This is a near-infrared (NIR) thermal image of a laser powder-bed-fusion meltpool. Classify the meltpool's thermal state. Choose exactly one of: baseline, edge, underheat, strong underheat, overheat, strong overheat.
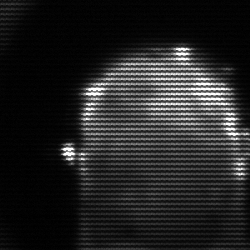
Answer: baseline